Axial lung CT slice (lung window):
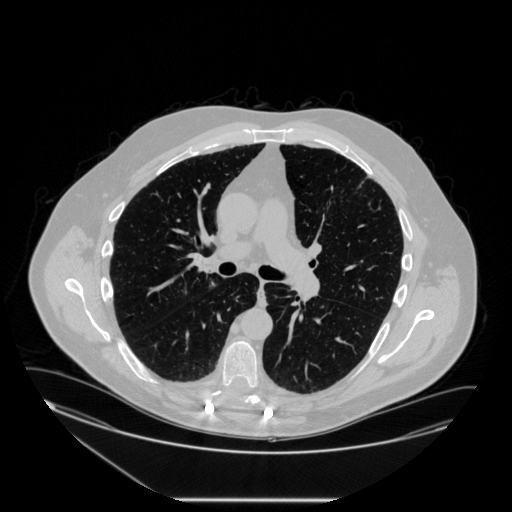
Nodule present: no